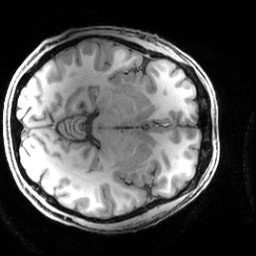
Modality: T1w
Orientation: axial
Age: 26
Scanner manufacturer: siemens
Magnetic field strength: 3 T
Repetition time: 2.5 s
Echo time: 0.00444 s